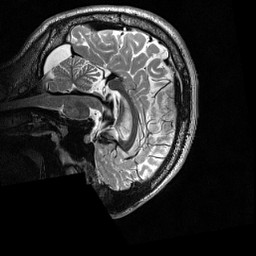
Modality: T2w
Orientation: sagittal
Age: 20
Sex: male
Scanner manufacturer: siemens
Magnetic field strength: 3 T
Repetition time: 3.2 s
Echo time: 0.56 s